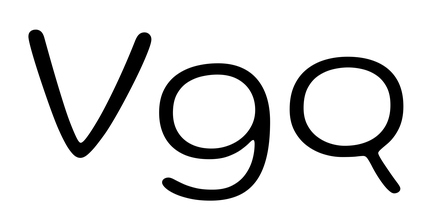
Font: Gluten_ExtraLight